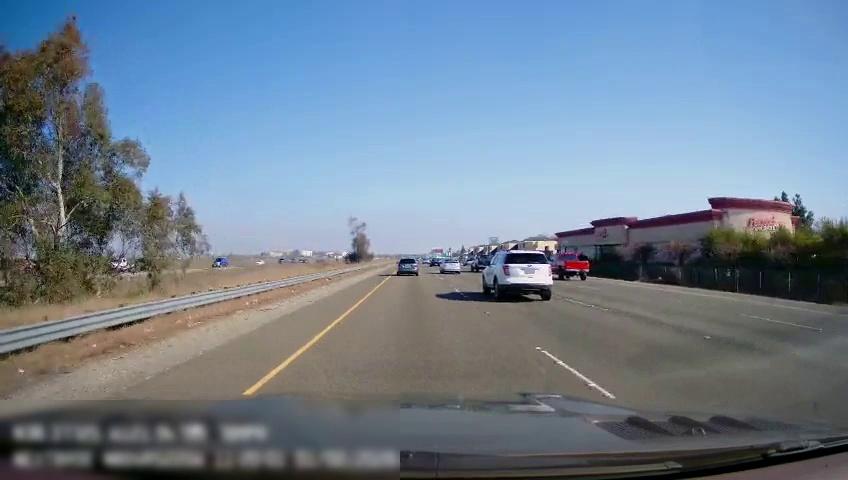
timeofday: Day
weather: Sunny
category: Drivable Space
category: Vehicles | Car
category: Vehicles | Car
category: Vehicles | Truck
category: Vehicles | Truck
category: Vehicles | Car
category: Vehicles | Car
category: Vehicles | SUV
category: Vehicles | Car
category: Vehicles | Truck
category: Lanes | Current Lane
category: Lanes | Current Lane
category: Lanes | Alternate Lane
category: Lanes | Alternate Lane
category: Lanes | Alternate Lane